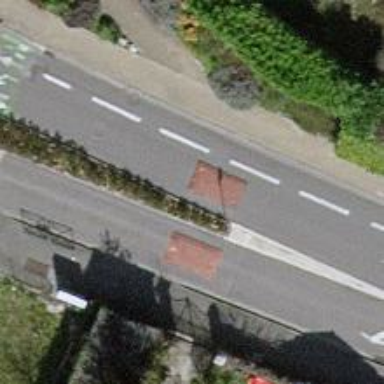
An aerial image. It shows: Traffic calming cushion.